Field crop: maize
Growth stage: 2
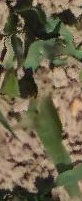
Species: maize